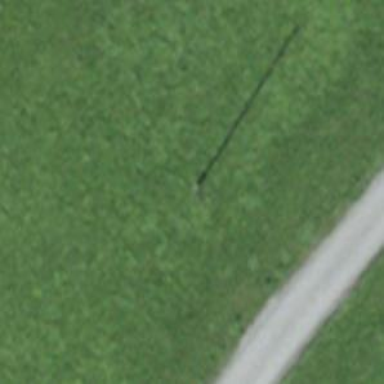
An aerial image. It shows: Minor power line.